Question: I try to calculate a line that can fit given several points with 2-d coordinate in MATLAB. But the result is not I expected. There may be something I understand wrong. Can anyone help me out? Thanks a lot. The code is as follows:
'''
ptsAroundVCP_L=[180,188;177,191;174,191;171,191;168,188;] % points with 2-d coordinate
curLinePar_L=polyfit(ptsAroundVCP_L(:,2),ptsAroundVCP_L(:,1),1); % parameter of the fitted line
%% begin to plot
plotx=1:256;
figure(11);hold on;
plot(ptsAroundVCP_L(:,2),ptsAroundVCP_L(:,1),'sb');
ploty_L=polyval(curLinePar_L,plotx);
plot(plotx,ploty_L,'r');
hold off;
'''
The output is shown as follows. But what I expected is that the fitted line should go vertically in this case. I think there is something wrong with the line fitting.

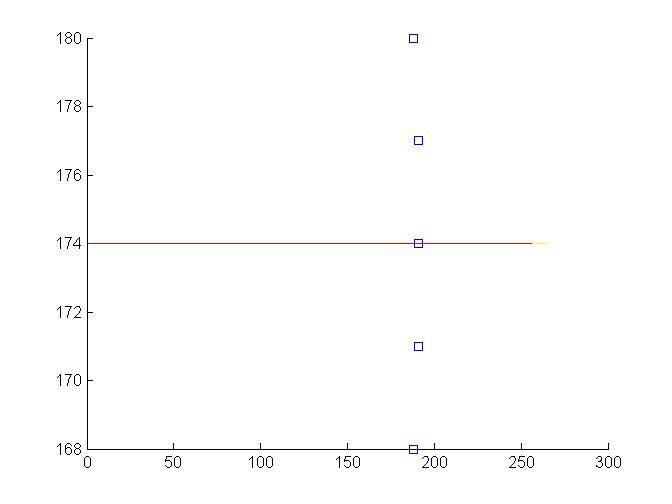
Answer: It is impossible to fit any reasonable polynomial to this data as given:
'''
X Y
188 180
191 177
191 174
191 171
188 168
'''
Take the transpose and you will get something reasonable:
'''
ptsAroundVCP_L=[180,188;177,191;174,191;171,191;168,188;]
y = ptsAroundVCP_L(:,2);
x = ptsAroundVCP_L(:,1);
p = polyfit(x, y, 2);
plotx= linspace(150, 200, 101);
figure(11);
plot(x, y, 'sb');
hold on
ploty = polyval(p, plotx);
plot(plotx, ploty, '-');
hold off;
'''